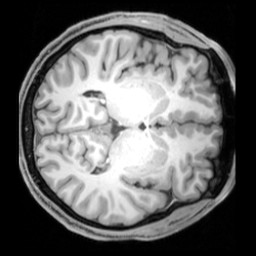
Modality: T1w
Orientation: axial
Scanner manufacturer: siemens
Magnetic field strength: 3 T
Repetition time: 1.9 s
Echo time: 0.00397 s